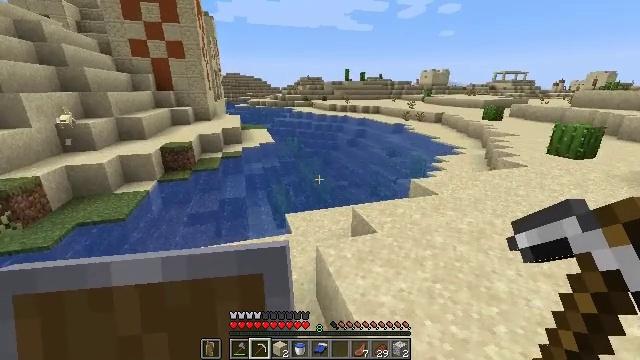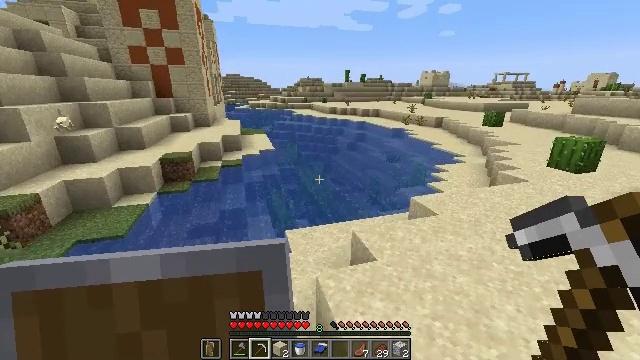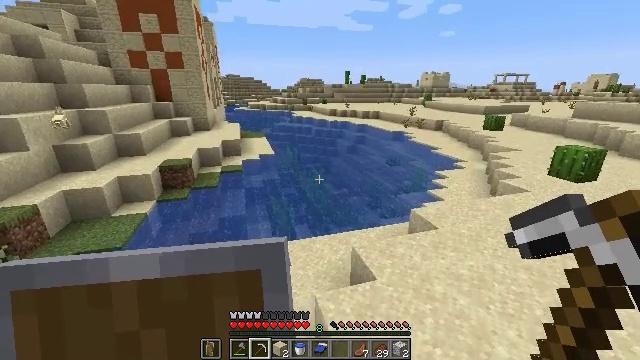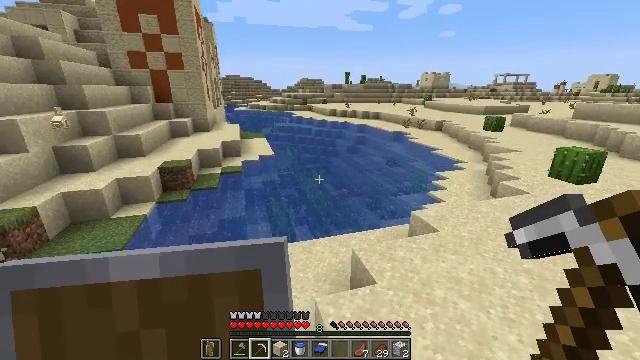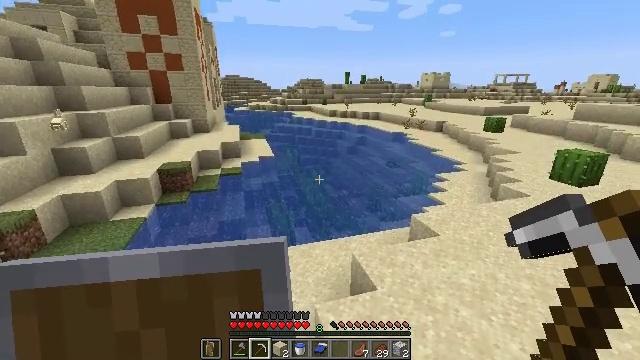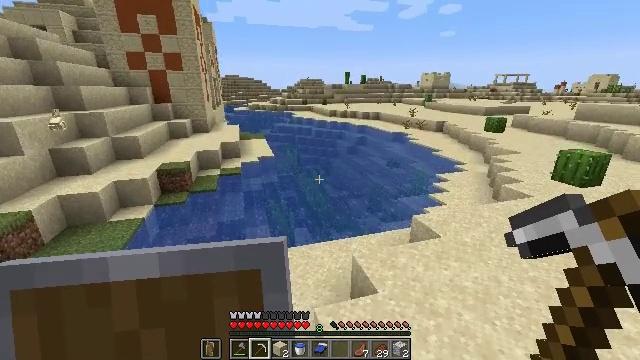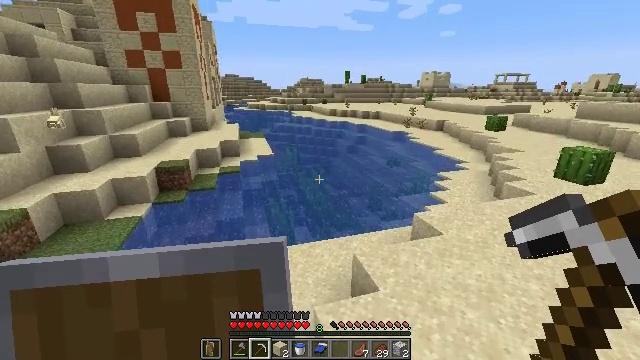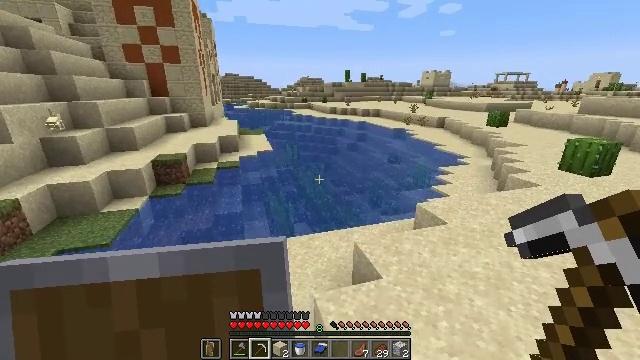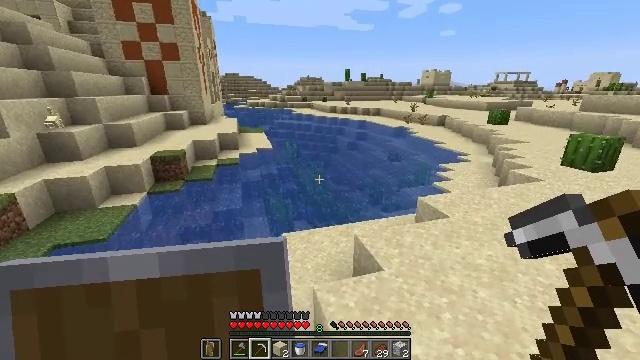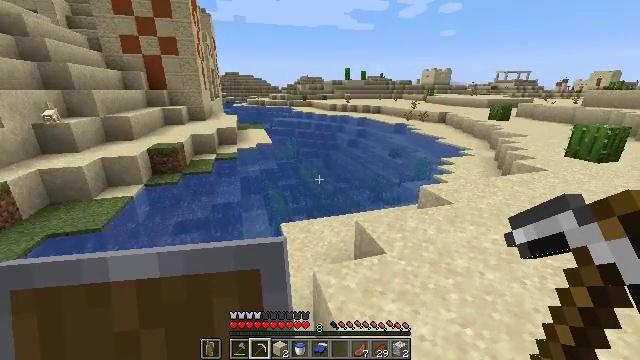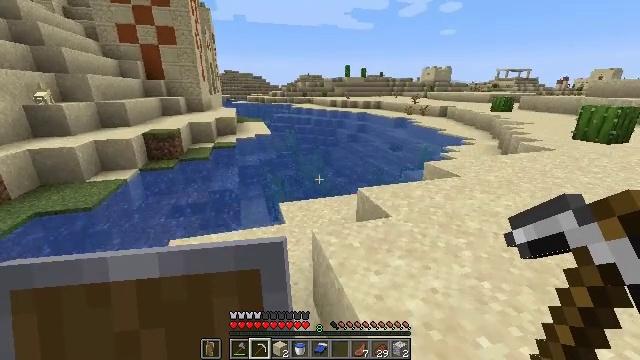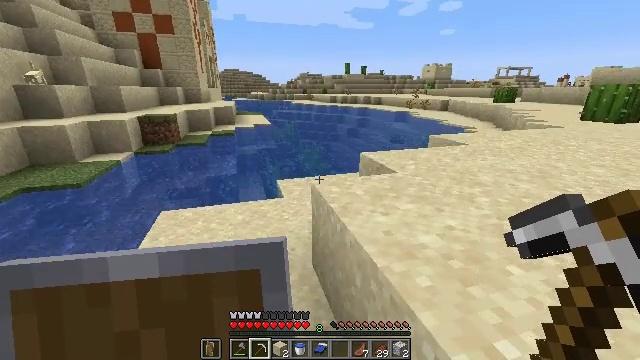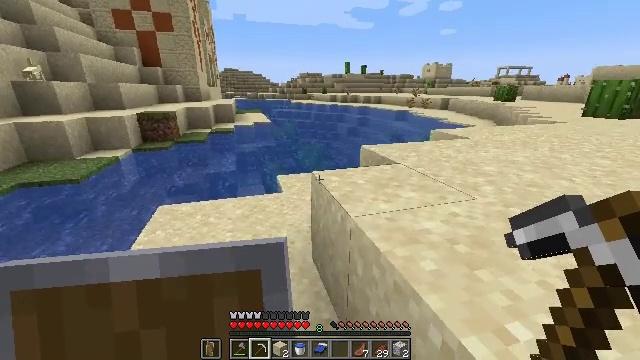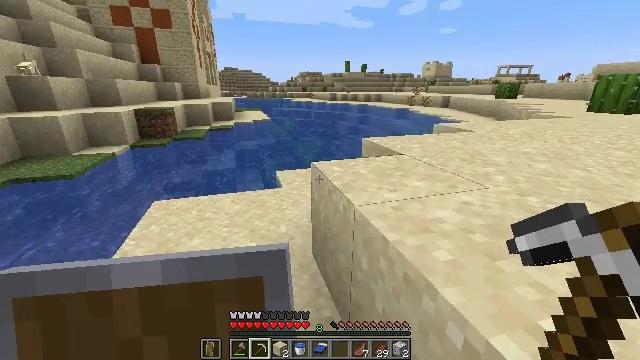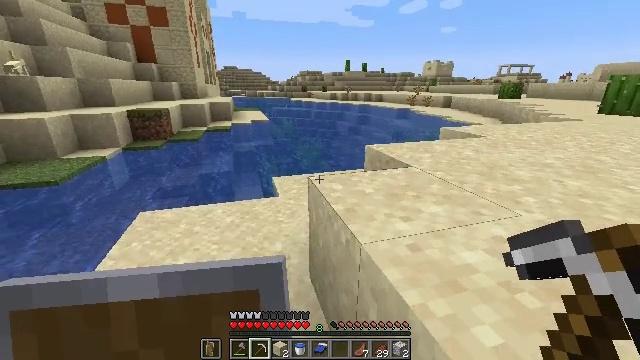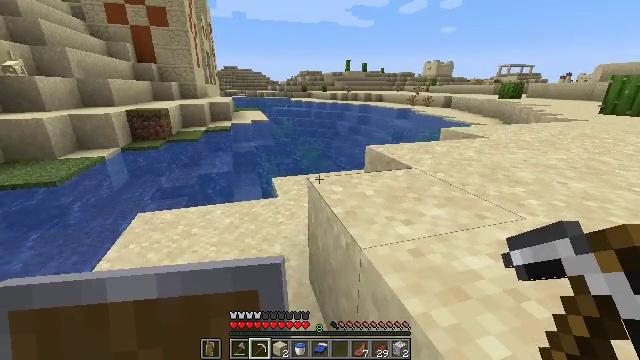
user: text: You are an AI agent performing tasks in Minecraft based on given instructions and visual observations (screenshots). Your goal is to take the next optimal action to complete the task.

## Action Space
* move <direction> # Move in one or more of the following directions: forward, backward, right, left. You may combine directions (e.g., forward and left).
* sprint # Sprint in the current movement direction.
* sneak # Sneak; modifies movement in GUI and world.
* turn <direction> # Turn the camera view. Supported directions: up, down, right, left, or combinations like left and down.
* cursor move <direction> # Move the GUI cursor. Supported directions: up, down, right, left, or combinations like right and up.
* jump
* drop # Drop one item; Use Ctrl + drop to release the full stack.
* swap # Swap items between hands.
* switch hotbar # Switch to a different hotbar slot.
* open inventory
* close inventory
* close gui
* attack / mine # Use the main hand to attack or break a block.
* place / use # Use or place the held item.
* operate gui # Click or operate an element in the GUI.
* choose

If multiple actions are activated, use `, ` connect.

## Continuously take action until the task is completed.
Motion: motion action
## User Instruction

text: Mine the orange terracotta block.
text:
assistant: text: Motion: jump
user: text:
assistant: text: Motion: jump
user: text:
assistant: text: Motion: jump
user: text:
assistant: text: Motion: jump
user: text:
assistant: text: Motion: jump
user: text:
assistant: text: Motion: jump
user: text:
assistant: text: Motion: jump
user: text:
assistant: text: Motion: jump
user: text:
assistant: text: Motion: jump
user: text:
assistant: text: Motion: jump
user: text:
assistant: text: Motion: move forward, jump
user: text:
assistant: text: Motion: move forward
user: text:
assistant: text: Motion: move forward
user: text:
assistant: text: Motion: move forward
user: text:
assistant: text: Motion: move forward
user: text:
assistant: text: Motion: move forward
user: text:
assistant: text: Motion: move forward
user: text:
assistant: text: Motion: move forward
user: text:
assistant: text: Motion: no_op
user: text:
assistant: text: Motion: no_op
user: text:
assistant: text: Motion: no_op
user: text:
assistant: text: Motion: no_op
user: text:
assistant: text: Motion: no_op
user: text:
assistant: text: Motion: no_op
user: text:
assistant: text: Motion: no_op
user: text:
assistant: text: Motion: no_op
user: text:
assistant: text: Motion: no_op
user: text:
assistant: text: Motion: no_op
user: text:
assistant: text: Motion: turn left
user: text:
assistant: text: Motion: turn left